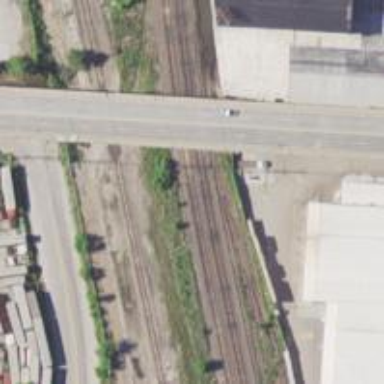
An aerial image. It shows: Railway siding with rails.